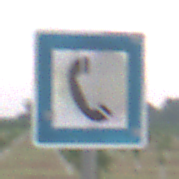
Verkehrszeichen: Fernsprecher
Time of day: SunriseSunset
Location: Outdoor (Nature)
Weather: PartlyCloudy
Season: NotSpecified
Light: Natural